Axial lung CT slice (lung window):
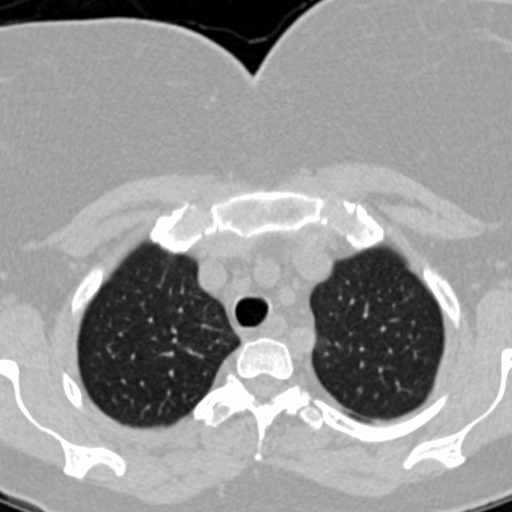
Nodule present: no